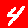
Digit: 4